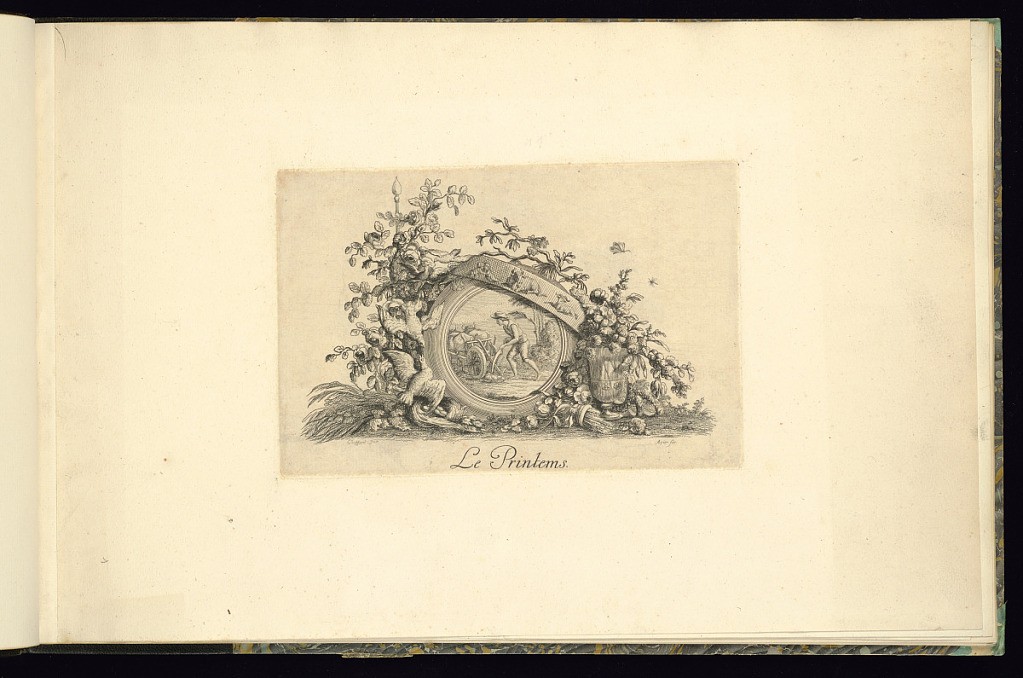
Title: Le Printems
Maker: Pierre-Philippe Choffard, French, 1730–1809
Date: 1769–75
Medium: Etching on paper
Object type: Print
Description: Headpiece for an edition of Les Saisons, Poëme by Charles-François Saint-Lambert. The headpiece represents the season of spring. A roundel in the center illustrating a young man ploughing a field with cows or animals and trees in the background. The roundel or medallion is framed by an overlapping frieze with zodiac signs (Gemini, Taurus, and Aries), foliate branches with flowers, birds, wheat, leaves, quiver of arrows, vase of flowers, and a flying butterfly and insect to the right. The plate is titled and signed.